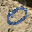
Label: 0